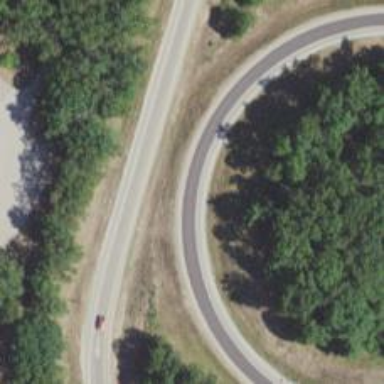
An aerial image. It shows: Asphalt motorway link.